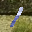
Label: 1